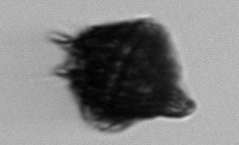
Label: Gonyaulax